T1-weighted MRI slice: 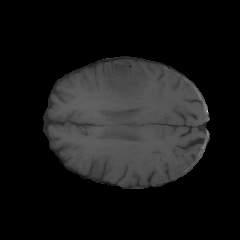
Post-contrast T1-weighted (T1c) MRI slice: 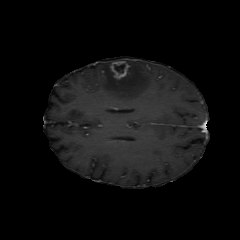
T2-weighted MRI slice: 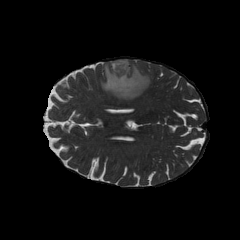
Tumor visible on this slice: yes